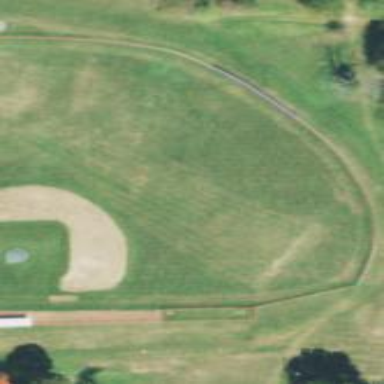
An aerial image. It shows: Baseball pitch for leisure land activities.